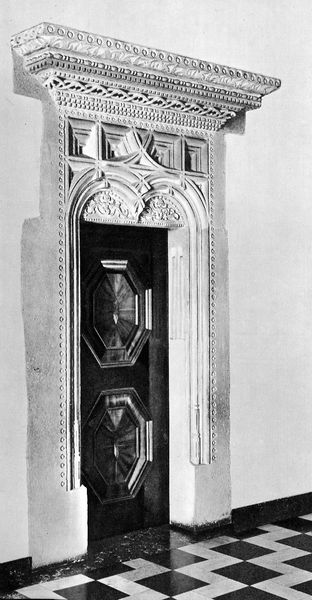
Titel: Innenportale des Übergangstils im Schloss auf dem Wawel
Künstler: Bartolomeo Berrecci
Standort: Krakau (Kraków), Schloss auf dem Wawel (EU - PL)
Schlagwörter: weiß, grau, holz, kariert, marmor, profil, schmuck, schwarz, tür, karo, muster, ornament, wand, architektur, rahmen, stein, innenraum, felder, boden, gold, gotik, renaissance, relief, leiste, bogen, rundbogen, verzierung, türrahmen, stuck, geschlossen, tor, foto, fotografie, photographie, bögen, fussboden, eingang, rippen, schwarz-weiss, fliesen, wei0, flur, kachel, mosaik, architrav, kapitell, schnitzerei, photo, verziert, fries, portal, sims, gesims, laibung, historismus, empire, steinboden, eierstab, leisten, achteck, architraph, gewände, ornamet, türsturz, eingebaut, gate, door, lkassetten, hitorismus